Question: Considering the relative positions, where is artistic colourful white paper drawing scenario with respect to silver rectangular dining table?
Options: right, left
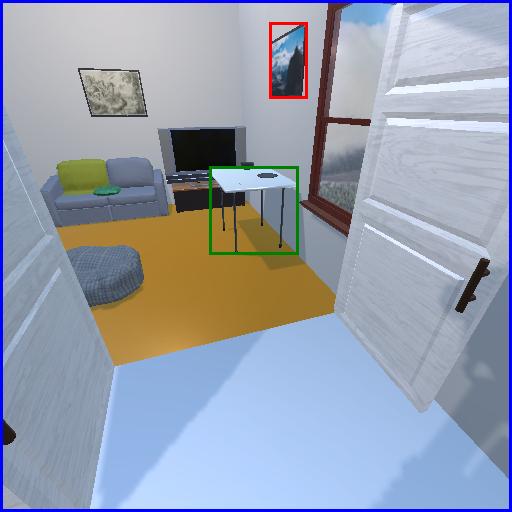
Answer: right